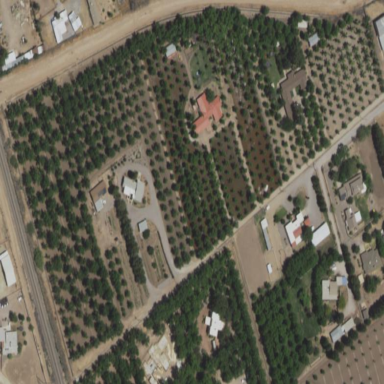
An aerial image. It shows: Orchard.